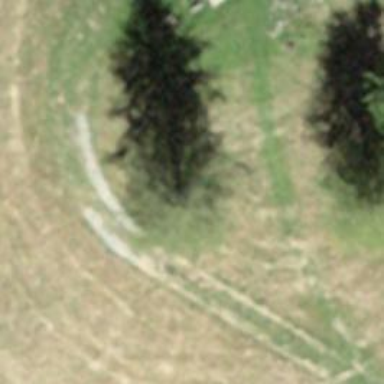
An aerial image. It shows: Grassy track.